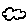
Label: cloud